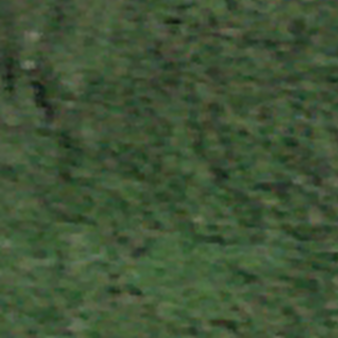
Label: other